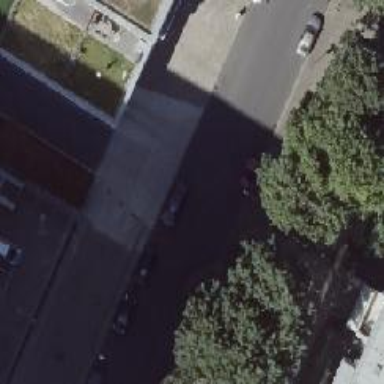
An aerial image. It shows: Residential road with parallel parking lanes on both sides. The road surface is asphalt.